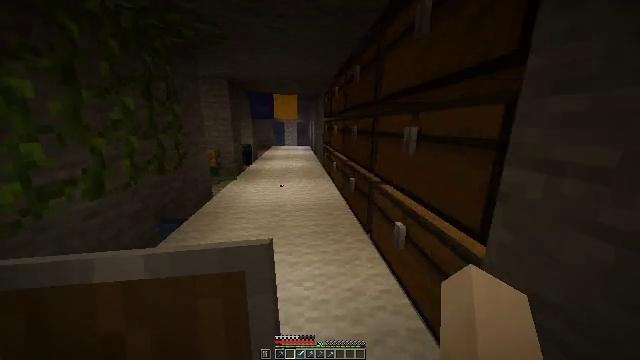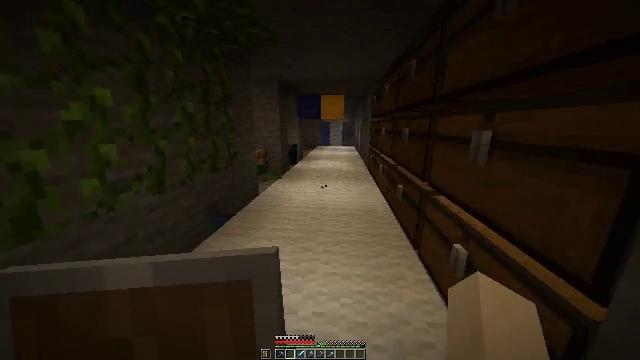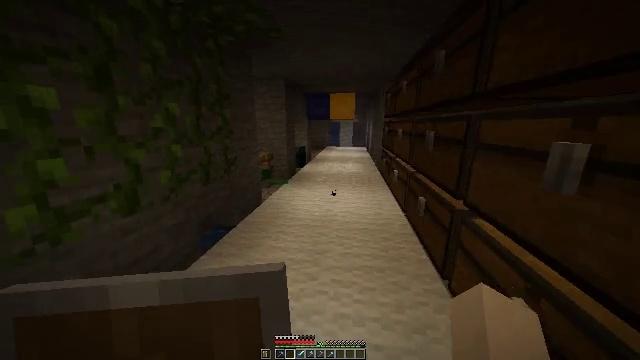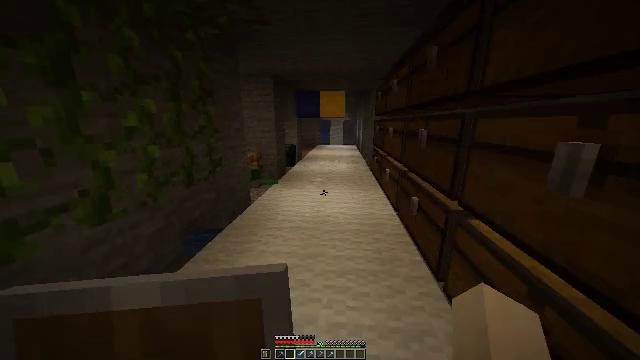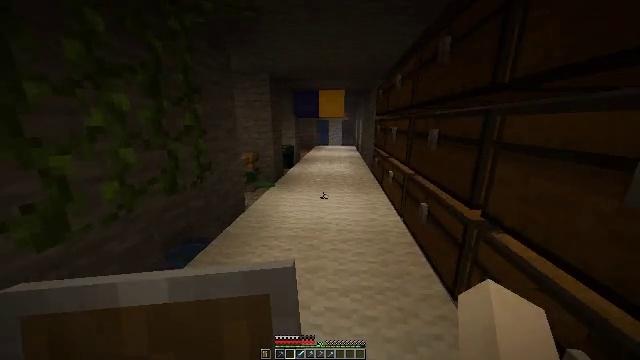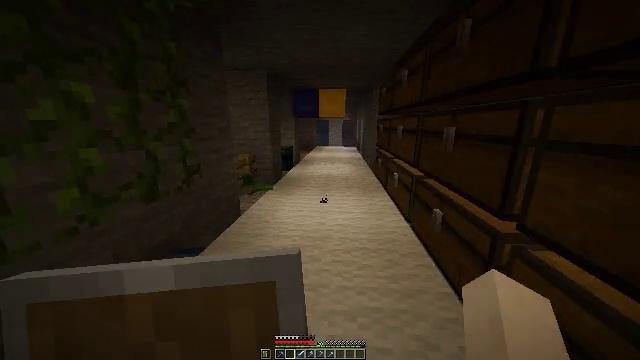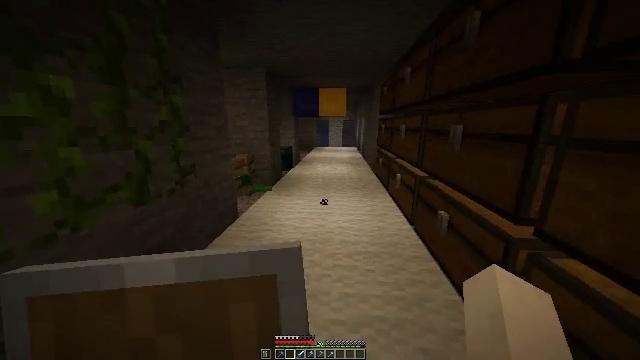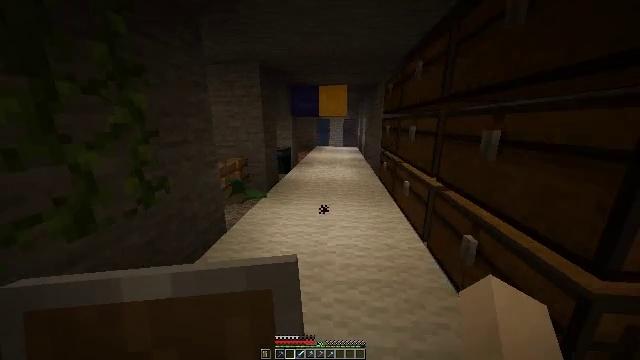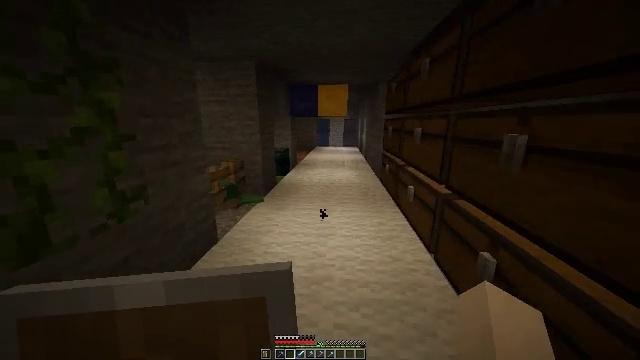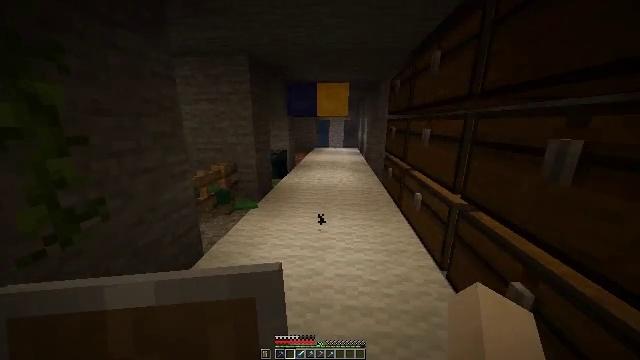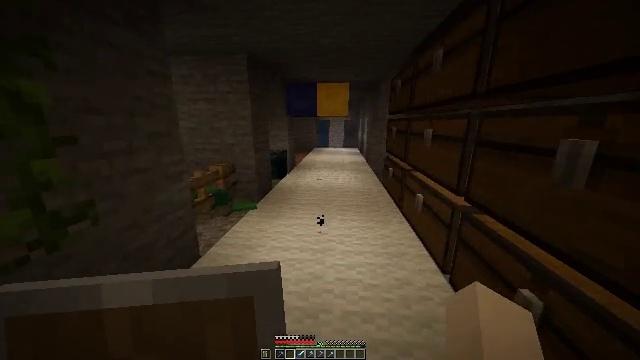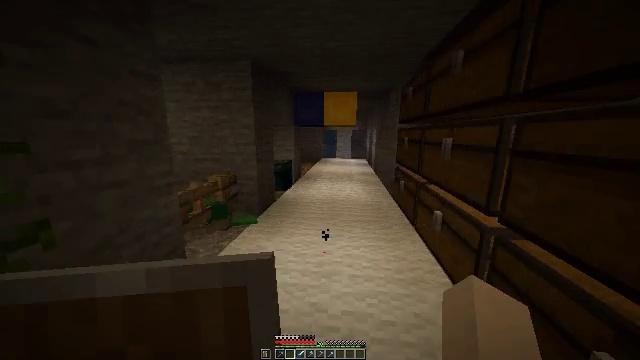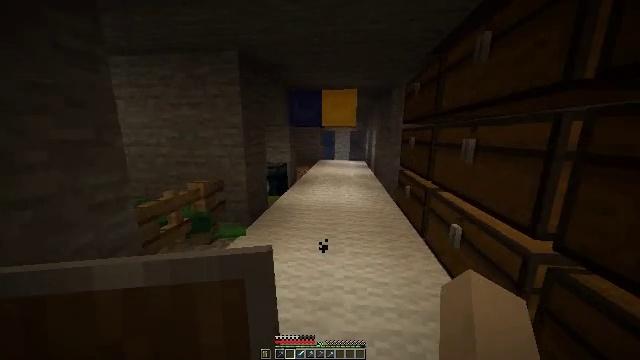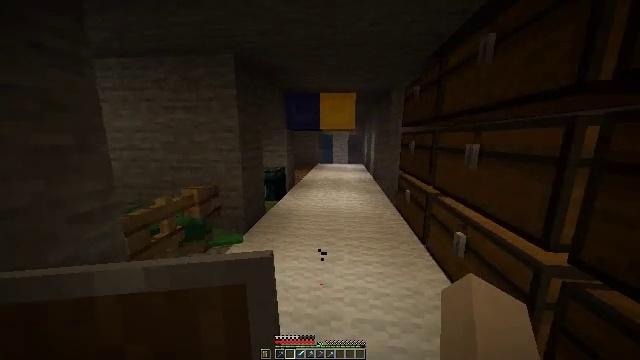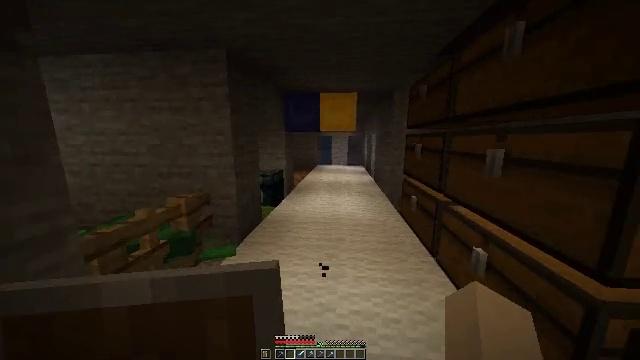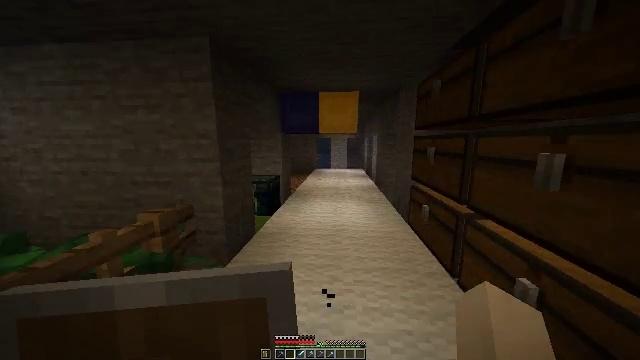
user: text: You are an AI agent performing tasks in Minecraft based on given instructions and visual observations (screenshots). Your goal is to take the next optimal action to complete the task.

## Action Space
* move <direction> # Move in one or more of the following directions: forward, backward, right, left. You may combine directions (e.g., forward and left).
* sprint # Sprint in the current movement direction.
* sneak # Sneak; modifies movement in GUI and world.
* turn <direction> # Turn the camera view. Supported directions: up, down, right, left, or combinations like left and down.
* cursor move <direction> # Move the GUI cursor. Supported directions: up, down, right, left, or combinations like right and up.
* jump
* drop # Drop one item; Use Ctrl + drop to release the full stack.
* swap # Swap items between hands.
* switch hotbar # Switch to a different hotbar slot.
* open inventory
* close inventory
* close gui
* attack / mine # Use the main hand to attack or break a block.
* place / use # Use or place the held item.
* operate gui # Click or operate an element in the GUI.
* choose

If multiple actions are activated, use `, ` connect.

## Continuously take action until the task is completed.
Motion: motion action
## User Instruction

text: Retrieve items from the blue shulker box by mining it.
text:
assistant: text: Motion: move forward, turn left
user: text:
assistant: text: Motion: move forward, turn left
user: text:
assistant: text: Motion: move forward, turn right
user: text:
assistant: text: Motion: move forward
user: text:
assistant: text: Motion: move forward
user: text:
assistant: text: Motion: move forward
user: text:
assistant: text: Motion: move forward
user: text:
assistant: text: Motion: move forward
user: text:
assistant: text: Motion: move forward
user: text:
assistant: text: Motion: move forward
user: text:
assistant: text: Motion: move forward, turn left and up
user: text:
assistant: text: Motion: move forward
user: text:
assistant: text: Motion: move forward
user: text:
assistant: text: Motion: move forward
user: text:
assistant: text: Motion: move forward
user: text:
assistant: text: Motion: move forward
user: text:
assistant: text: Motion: move forward, turn right and up
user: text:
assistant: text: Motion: move forward and move left, turn right and down
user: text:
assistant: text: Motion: move forward and move left, turn right and down
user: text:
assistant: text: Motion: move left, turn right
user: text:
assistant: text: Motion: turn right
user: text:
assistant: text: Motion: turn right, use / place
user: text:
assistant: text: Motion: use / place
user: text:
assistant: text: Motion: use / place
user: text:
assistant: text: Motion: use / place
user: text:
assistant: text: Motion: turn right
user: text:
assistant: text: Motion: no_op
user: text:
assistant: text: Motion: no_op
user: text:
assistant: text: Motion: no_op
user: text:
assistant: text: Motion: no_op